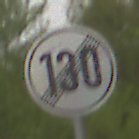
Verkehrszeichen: EndeGeschwindigkeit130
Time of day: MorningAfternoon
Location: Outdoor (Nature)
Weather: Overcast
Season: NotSpecified
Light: Natural